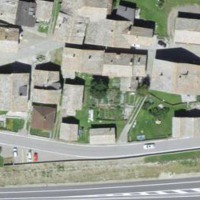
EUNIS habitat code: 54
Species observed at this site:
Montifringilla nivalis
Corvus corone
Cyanistes caeruleus
Pyrrhocorax graculus
Aquila chrysaetos
Corvus corax
Parus major